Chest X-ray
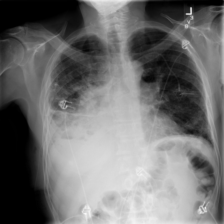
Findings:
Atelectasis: negative
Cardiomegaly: negative
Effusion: negative
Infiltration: positive
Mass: negative
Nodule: negative
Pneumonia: negative
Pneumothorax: negative
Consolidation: negative
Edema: negative
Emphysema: negative
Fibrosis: negative
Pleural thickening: negative
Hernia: negative